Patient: sex M, age 57
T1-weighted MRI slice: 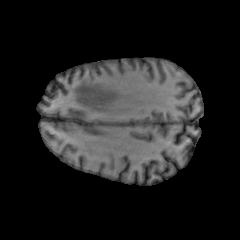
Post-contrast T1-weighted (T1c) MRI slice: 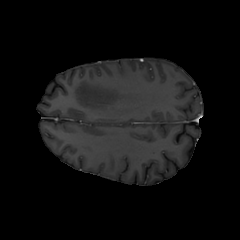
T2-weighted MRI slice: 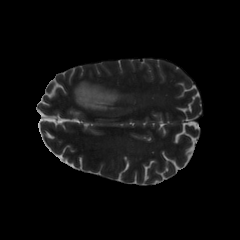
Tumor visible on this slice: yes
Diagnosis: Glioblastoma, IDH-wildtype
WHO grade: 4